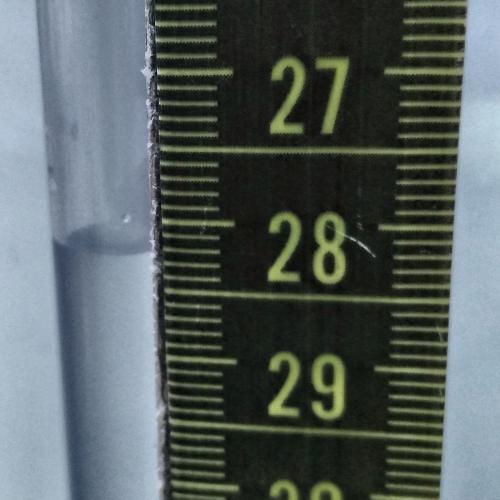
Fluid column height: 28.2 cm